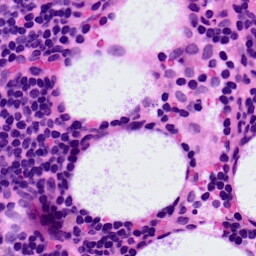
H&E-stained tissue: LymphNode